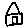
Label: house